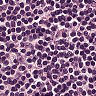
Metastatic tissue present: no